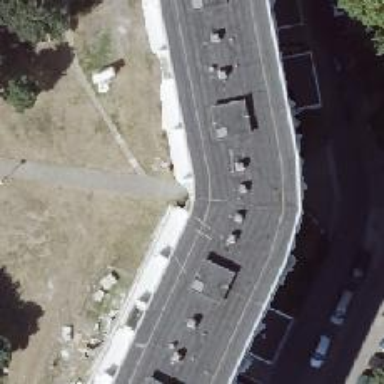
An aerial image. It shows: Footway with asphalt surface leading through building passage tunnel.